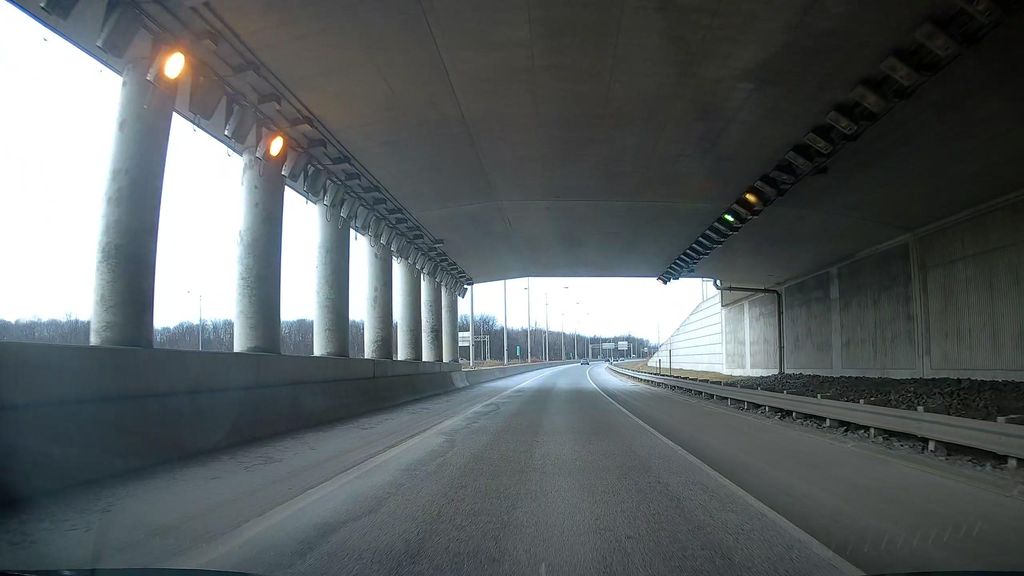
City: montreal